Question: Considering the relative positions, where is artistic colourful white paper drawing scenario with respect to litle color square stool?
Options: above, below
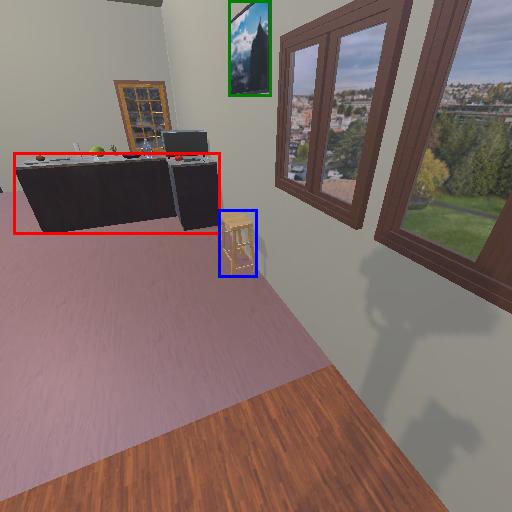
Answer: above